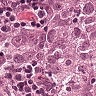
Metastatic tissue present: yes